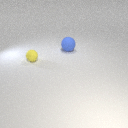
small yellow rubber sphere to the left of large blue rubber sphere